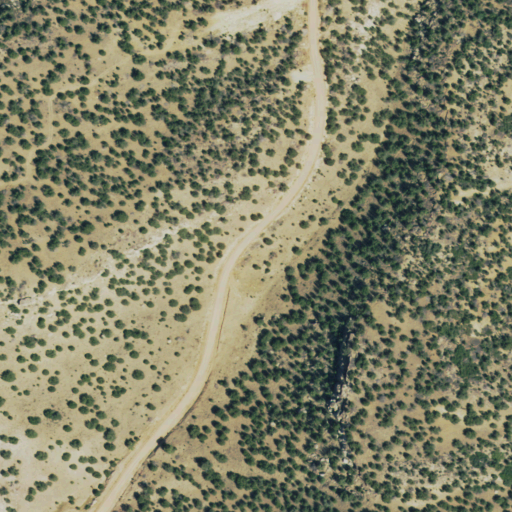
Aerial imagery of gap in Colorado named Piñon Park Hill containing evergreen forest, shrub, open development, and grassland